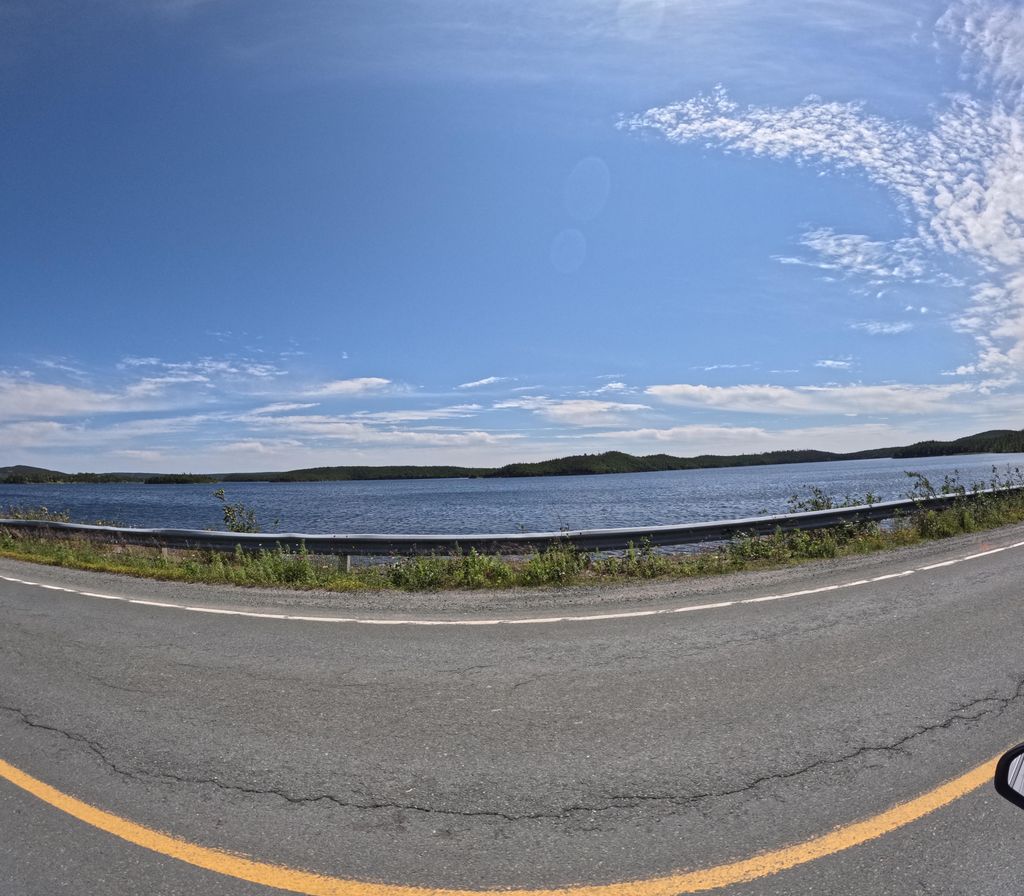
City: st_johns